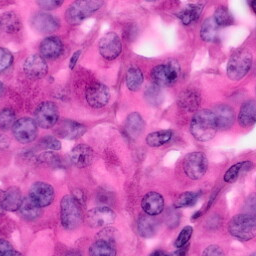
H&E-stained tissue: Pancreatic